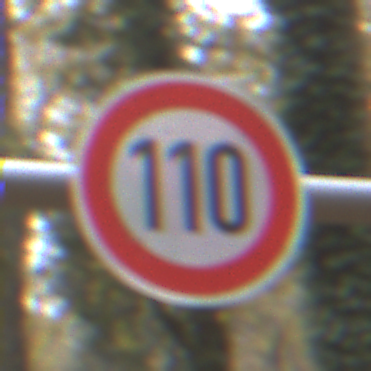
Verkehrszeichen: Geschwindigkeit110
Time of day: MorningAfternoon
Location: Outdoor (Nature)
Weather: Overcast
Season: Autumn
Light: Natural